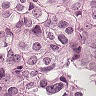
Metastatic tissue present: yes